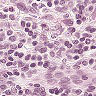
Metastatic tissue present: no